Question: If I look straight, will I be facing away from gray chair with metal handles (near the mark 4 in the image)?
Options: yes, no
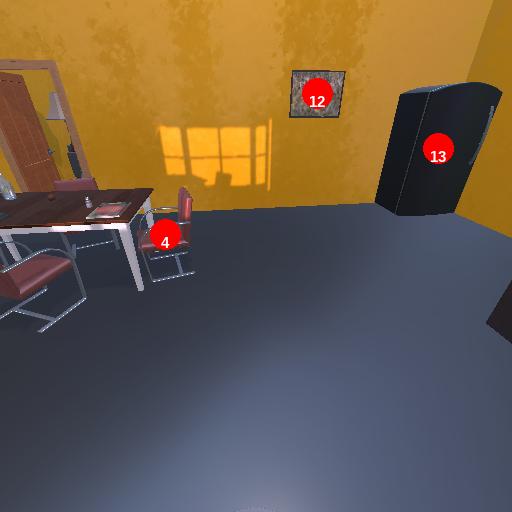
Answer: yes